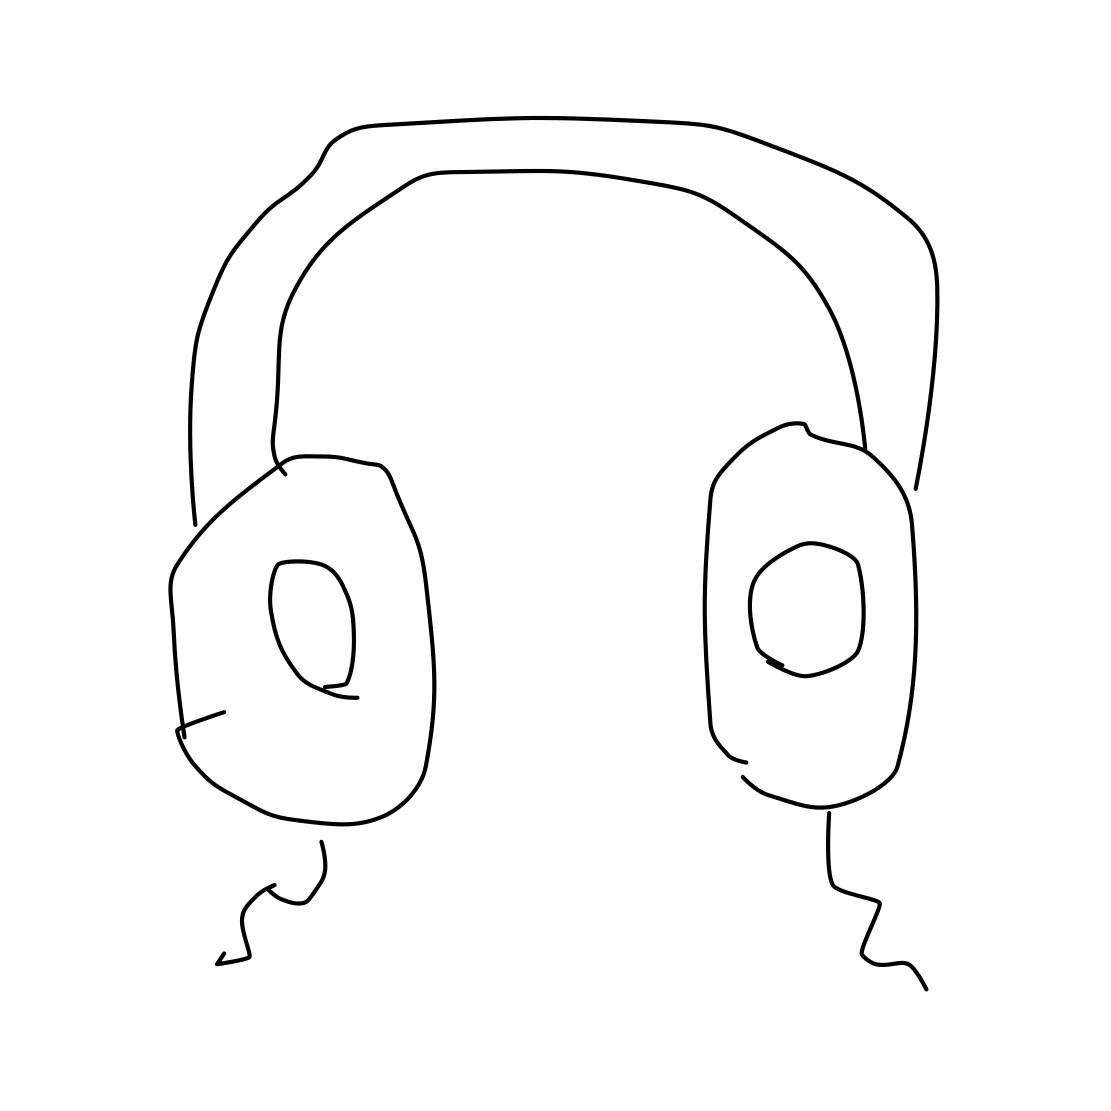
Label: head-phones